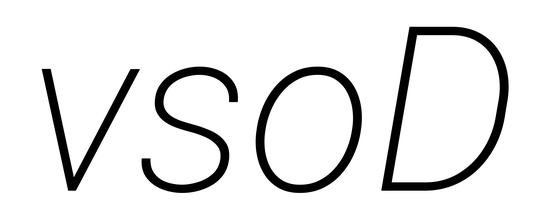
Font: Roboto-Italic_ExtraLight_Italic